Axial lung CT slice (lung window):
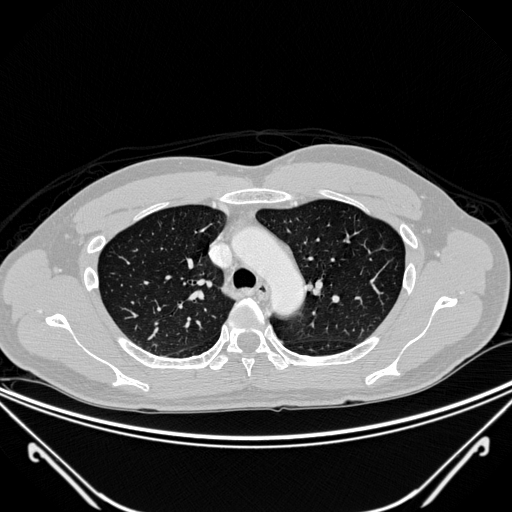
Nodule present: no